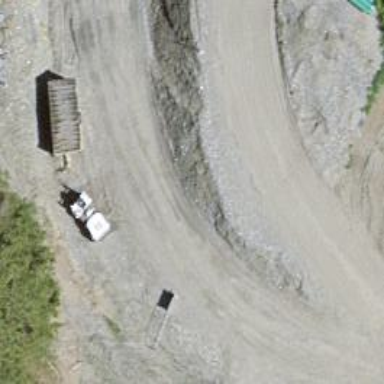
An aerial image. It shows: Gravel track with track type of grade3.